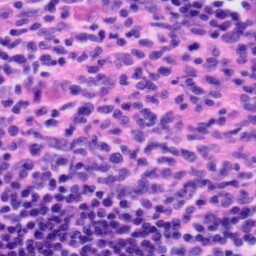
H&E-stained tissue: Tonsil